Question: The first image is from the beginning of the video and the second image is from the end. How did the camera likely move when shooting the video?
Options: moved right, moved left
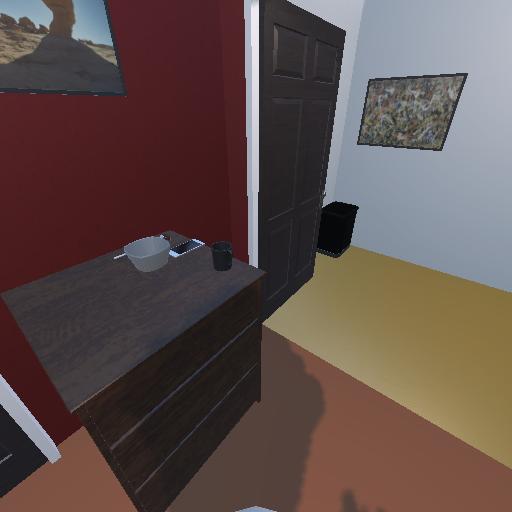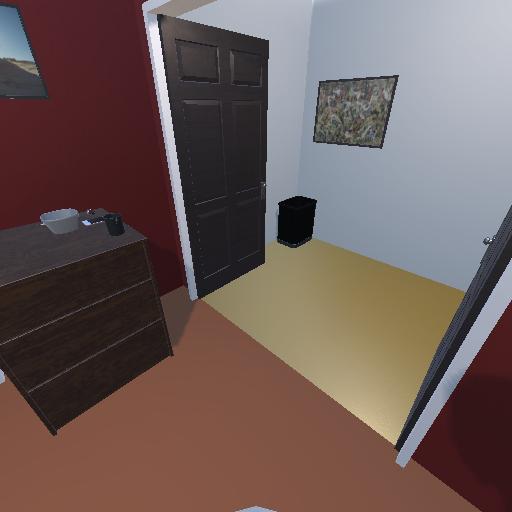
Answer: moved right